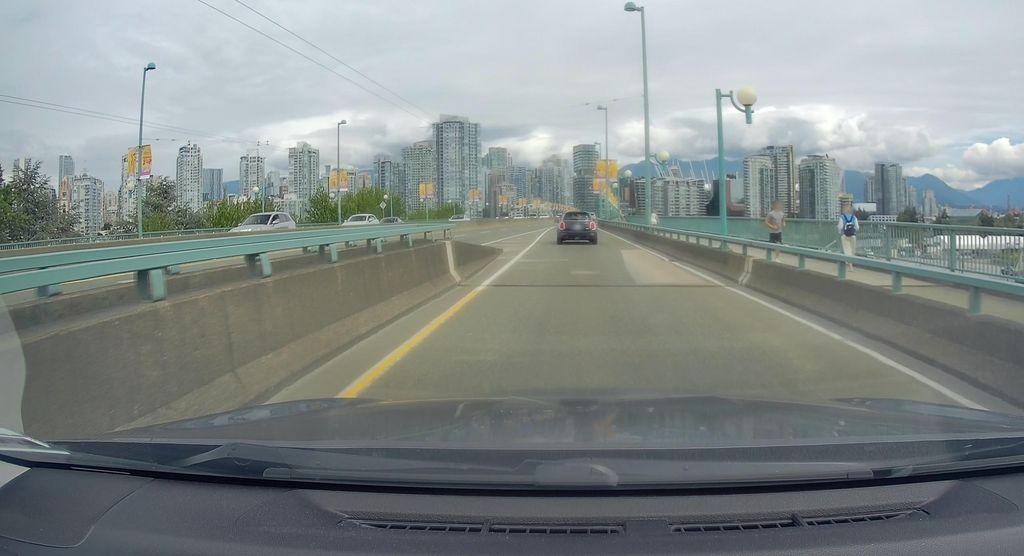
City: vancouver